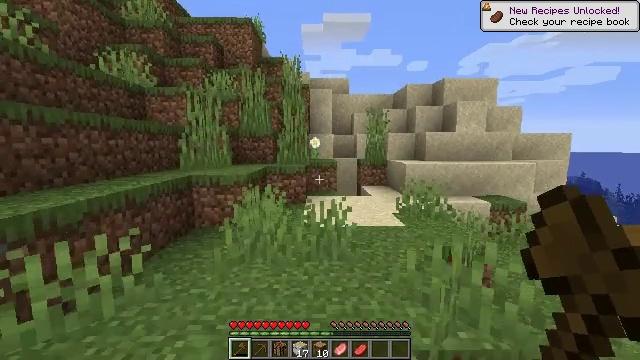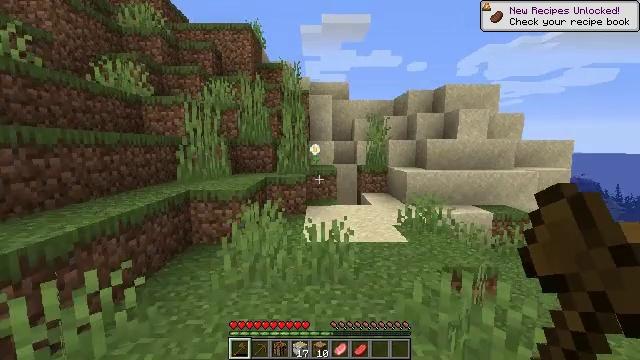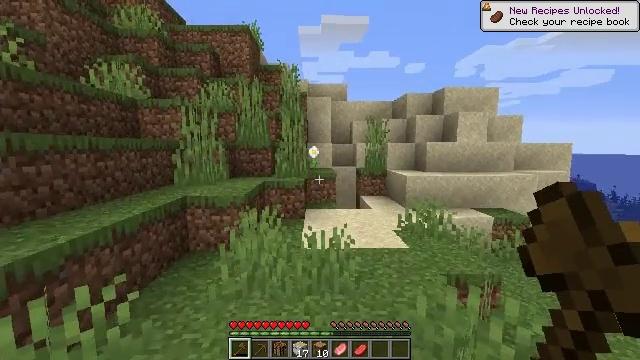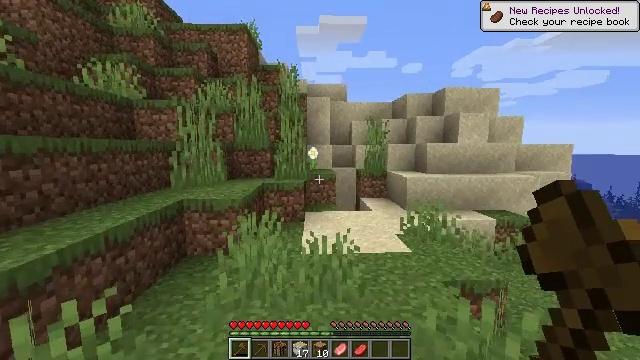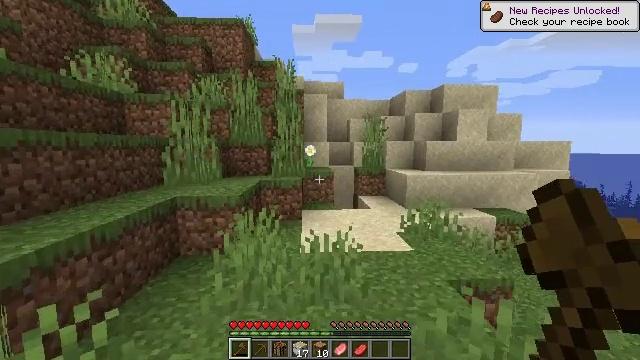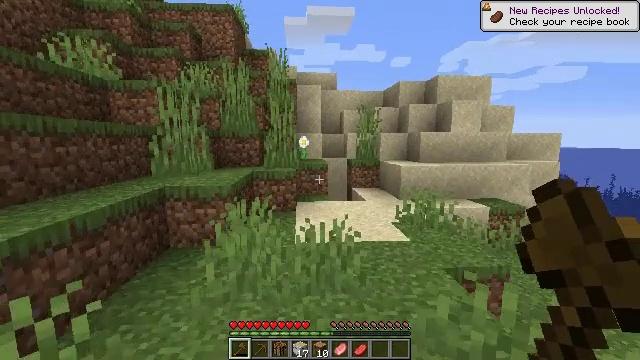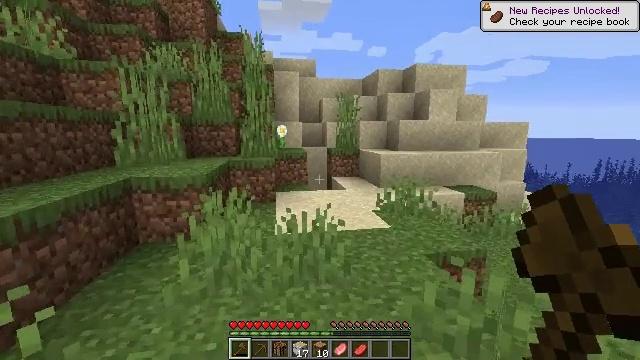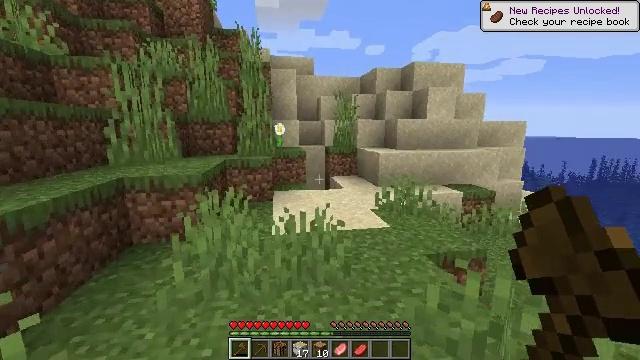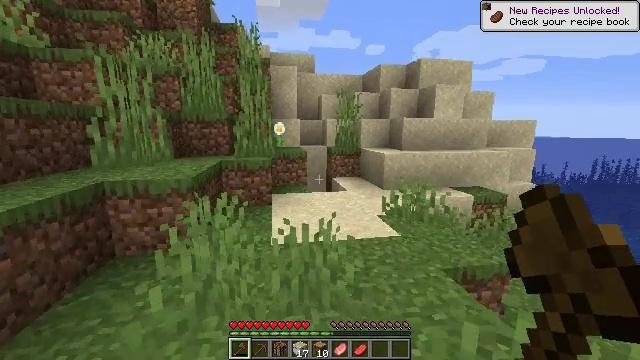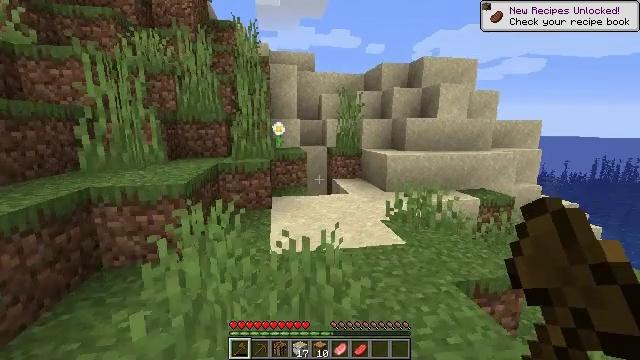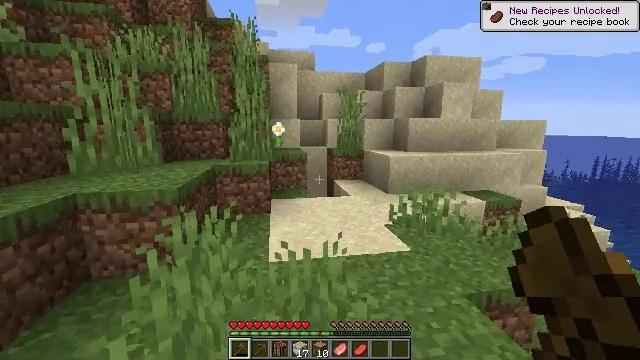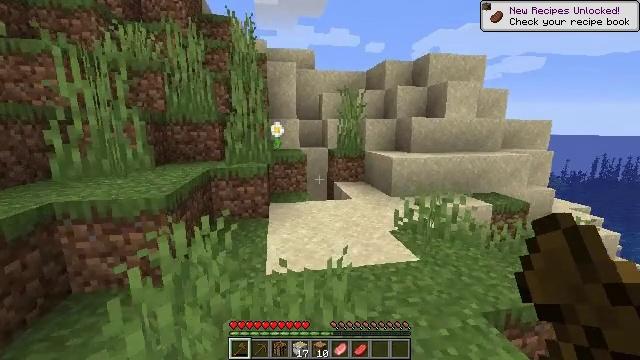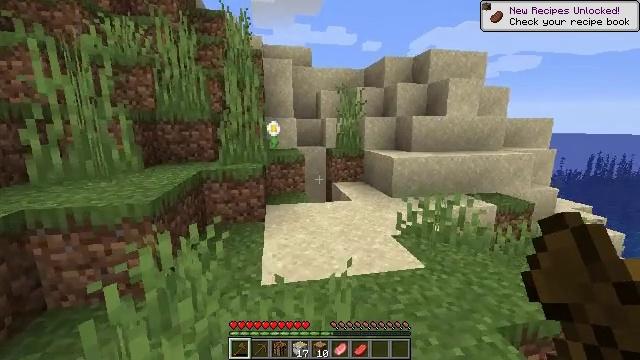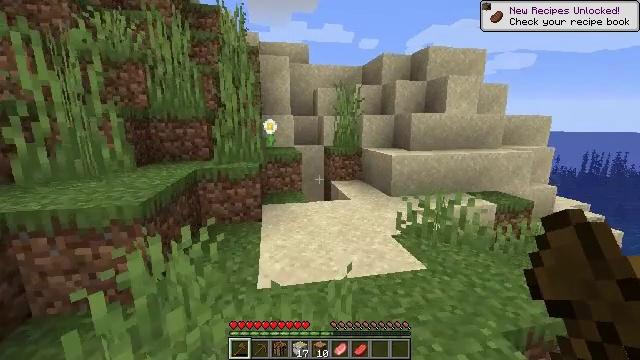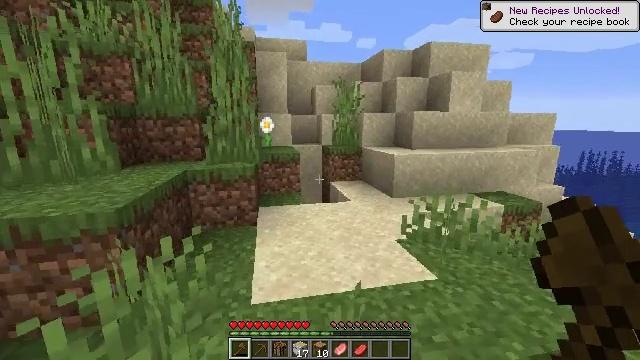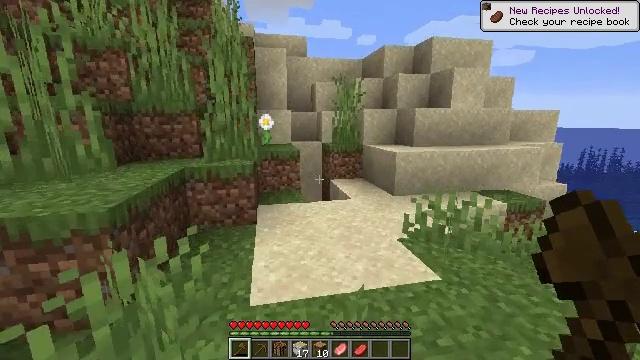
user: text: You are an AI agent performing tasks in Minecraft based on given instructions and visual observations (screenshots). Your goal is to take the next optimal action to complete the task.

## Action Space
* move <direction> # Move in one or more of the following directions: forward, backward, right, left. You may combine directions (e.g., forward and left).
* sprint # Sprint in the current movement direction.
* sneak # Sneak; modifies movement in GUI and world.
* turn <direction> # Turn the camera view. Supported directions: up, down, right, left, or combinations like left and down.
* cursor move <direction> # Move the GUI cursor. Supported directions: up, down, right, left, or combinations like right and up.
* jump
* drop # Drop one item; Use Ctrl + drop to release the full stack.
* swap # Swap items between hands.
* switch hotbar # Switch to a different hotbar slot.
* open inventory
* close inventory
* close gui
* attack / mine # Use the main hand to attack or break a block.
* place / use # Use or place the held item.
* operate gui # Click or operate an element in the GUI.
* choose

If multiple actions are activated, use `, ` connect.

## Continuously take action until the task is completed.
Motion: motion action
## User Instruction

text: Hunt a chicken.
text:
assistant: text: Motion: move forward and move left, jump
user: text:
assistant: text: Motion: move forward and move left, jump
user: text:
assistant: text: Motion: move forward and move left
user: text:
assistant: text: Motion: move forward
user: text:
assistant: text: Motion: move forward, turn right and down
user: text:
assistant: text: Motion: move forward, turn right and down
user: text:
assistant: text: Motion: move forward
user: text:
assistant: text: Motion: move forward
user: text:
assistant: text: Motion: move forward
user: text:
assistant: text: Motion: move forward
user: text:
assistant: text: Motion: move forward
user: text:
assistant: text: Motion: move forward
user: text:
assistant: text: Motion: move forward
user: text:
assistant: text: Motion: move forward
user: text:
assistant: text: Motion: move forward
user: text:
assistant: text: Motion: move forward, turn left and down
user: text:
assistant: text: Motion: move forward, turn left and down
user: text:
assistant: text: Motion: move forward and move right, turn left and down
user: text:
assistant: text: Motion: move forward and move right, turn left and down
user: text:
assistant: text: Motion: move forward and move right, turn left and down
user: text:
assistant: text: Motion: move forward and move right, turn left and down
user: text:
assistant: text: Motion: move forward and move right, turn down
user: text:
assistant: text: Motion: move forward
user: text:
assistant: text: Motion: move forward
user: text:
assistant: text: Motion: move forward
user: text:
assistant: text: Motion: move forward
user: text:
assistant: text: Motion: move forward, turn down
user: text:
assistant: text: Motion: move forward, turn down
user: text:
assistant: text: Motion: move forward, turn down
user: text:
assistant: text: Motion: move forward, turn down